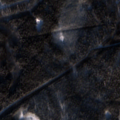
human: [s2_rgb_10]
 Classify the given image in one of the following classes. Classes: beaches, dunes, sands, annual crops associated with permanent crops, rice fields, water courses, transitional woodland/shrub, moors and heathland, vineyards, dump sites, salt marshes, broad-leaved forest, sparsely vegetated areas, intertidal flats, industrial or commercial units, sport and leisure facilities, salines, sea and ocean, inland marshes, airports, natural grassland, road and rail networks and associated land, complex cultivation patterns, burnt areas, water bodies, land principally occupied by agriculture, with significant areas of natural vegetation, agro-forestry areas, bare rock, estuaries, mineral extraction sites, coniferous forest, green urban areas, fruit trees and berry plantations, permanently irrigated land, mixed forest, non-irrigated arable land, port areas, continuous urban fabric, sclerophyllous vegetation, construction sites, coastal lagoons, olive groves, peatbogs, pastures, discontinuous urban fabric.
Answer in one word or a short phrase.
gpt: coniferous forest, mixed forest